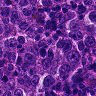
Metastatic tissue present: yes